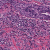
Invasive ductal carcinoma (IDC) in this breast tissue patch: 1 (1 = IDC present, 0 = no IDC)